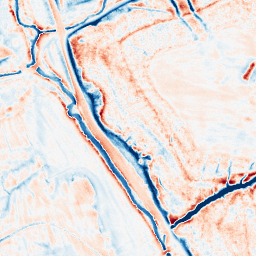
Category: edge_preserving
Decomposition family: anisotropic_diffusion
Decomposition parameters: iterations: 50
kappa: 30
gamma: 0.15
Upsampling method: bicubic_3x
Upsampling parameters: scale: 3
Upsampling scale: 3